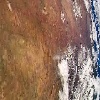
Label: land